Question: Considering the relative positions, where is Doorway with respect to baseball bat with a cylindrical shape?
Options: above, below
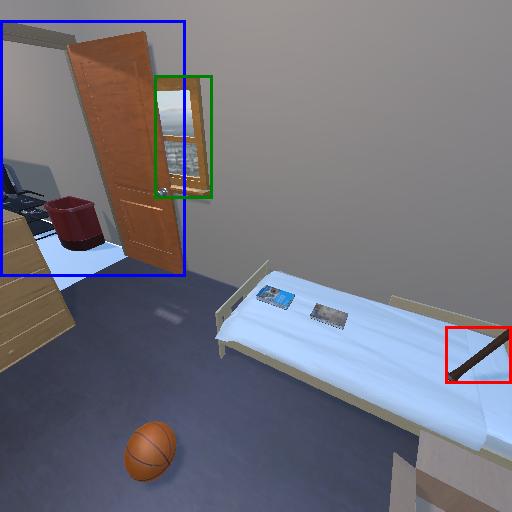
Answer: above